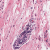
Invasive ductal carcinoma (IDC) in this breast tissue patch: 0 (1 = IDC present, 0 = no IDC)